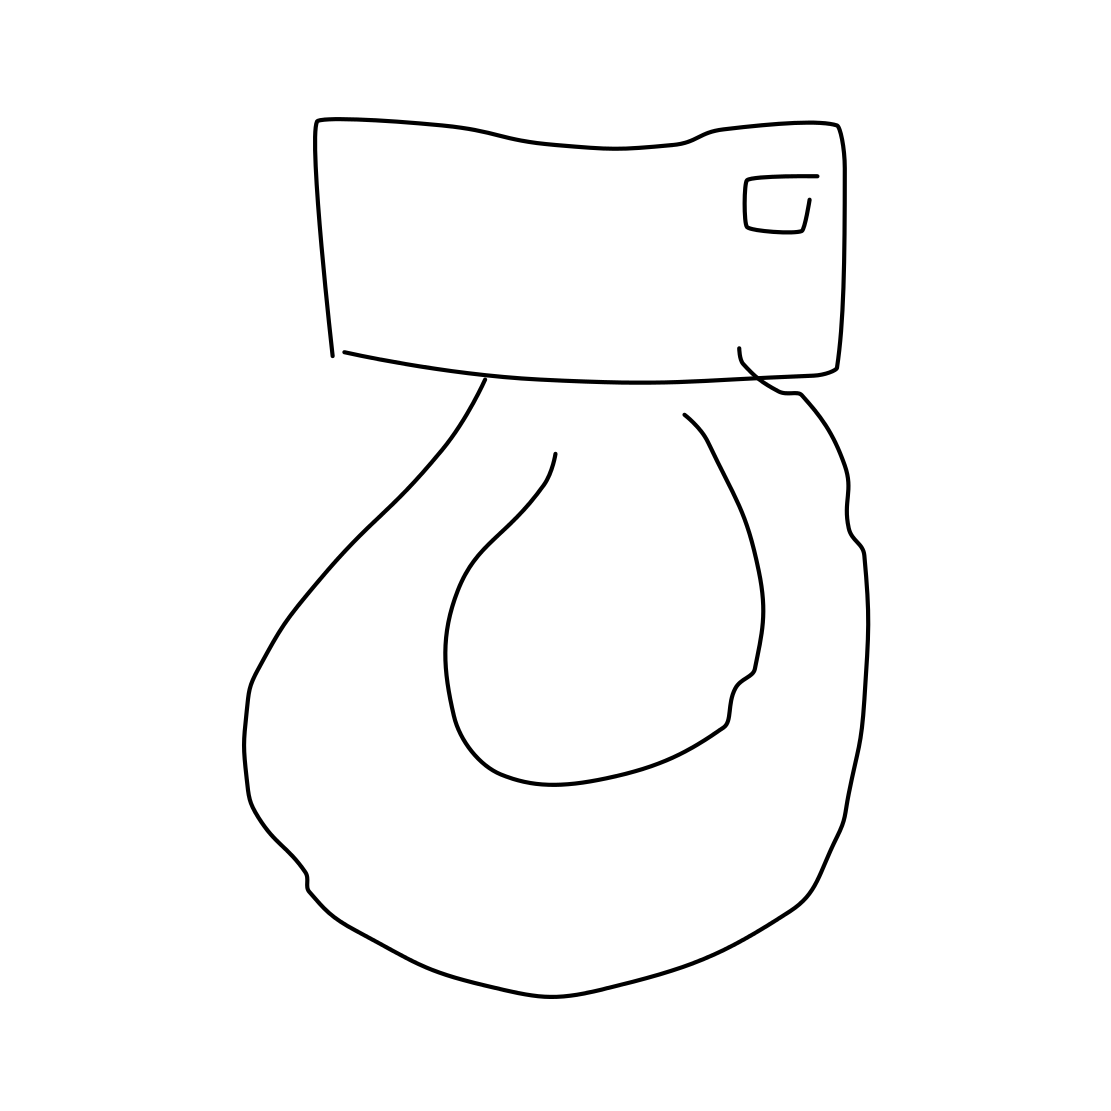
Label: toilet